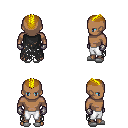
a pixel art fantasy rpg character, male body template, human, dark skin, black tattered cape, white pants, blonde short mohawk hairstyle, metal gloves, white slippers, four views (front, back, left, right), 2x2 character sprite sheet, small pixel art, hard edges, no anti-aliasing